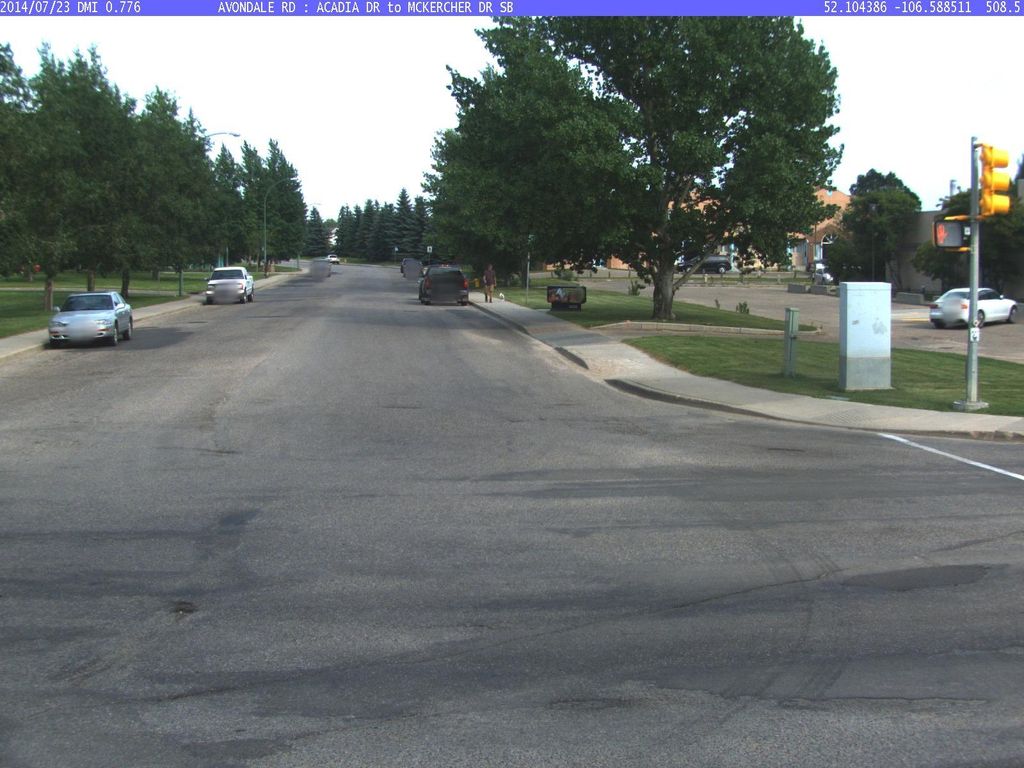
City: saskatoon